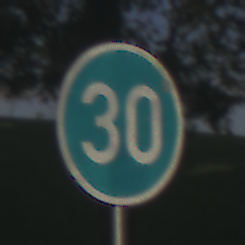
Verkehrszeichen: VorgeschriebeneMindestgeschwindigkeit
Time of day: MorningAfternoon
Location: Outdoor (Nature)
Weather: Clear
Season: NotSpecified
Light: Natural